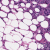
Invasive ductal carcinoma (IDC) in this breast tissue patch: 1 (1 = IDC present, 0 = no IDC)